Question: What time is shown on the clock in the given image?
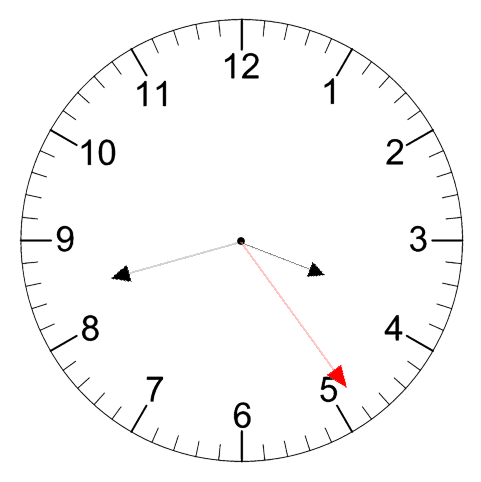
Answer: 03:42:24